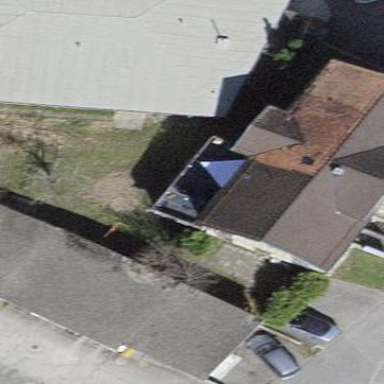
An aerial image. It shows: Group of garages.